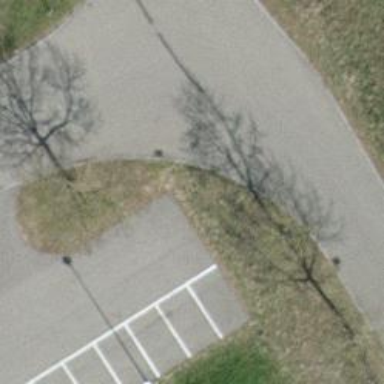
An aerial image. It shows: Parking aisle designated as service road.